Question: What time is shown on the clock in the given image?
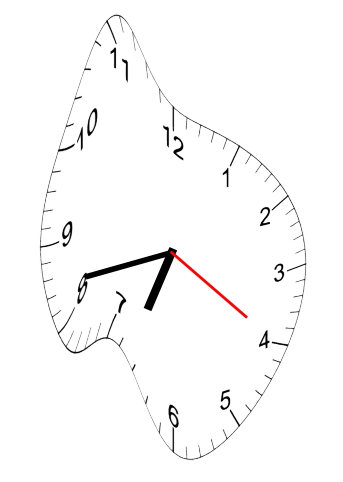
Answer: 06:42:20